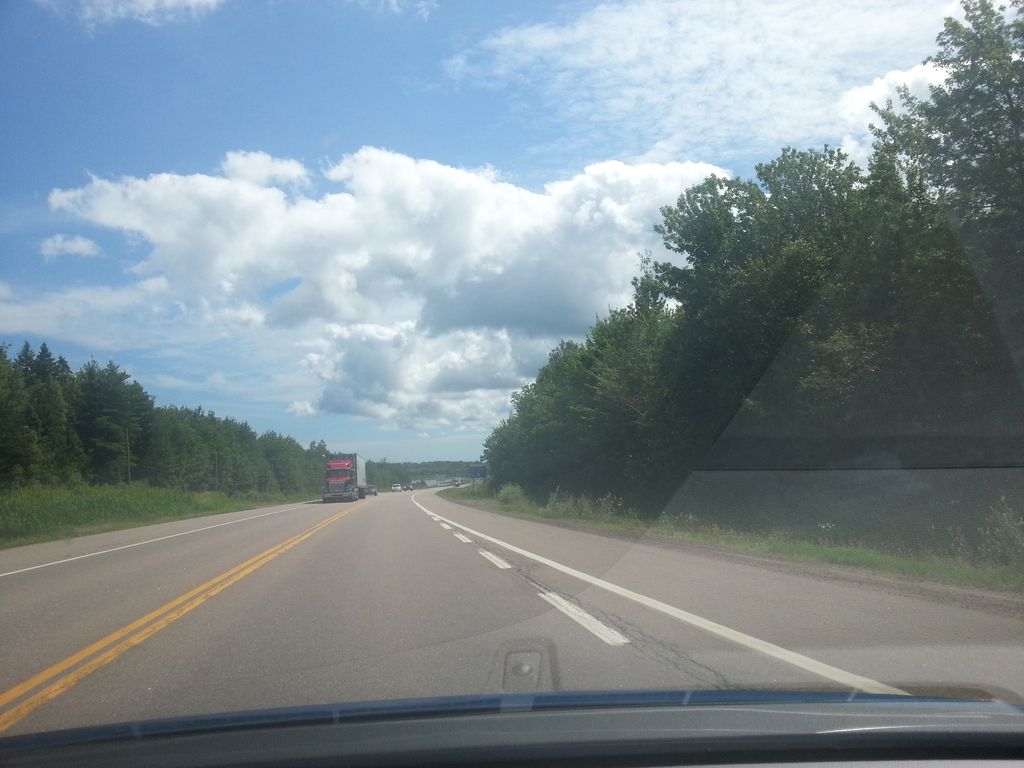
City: charlottetown